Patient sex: M
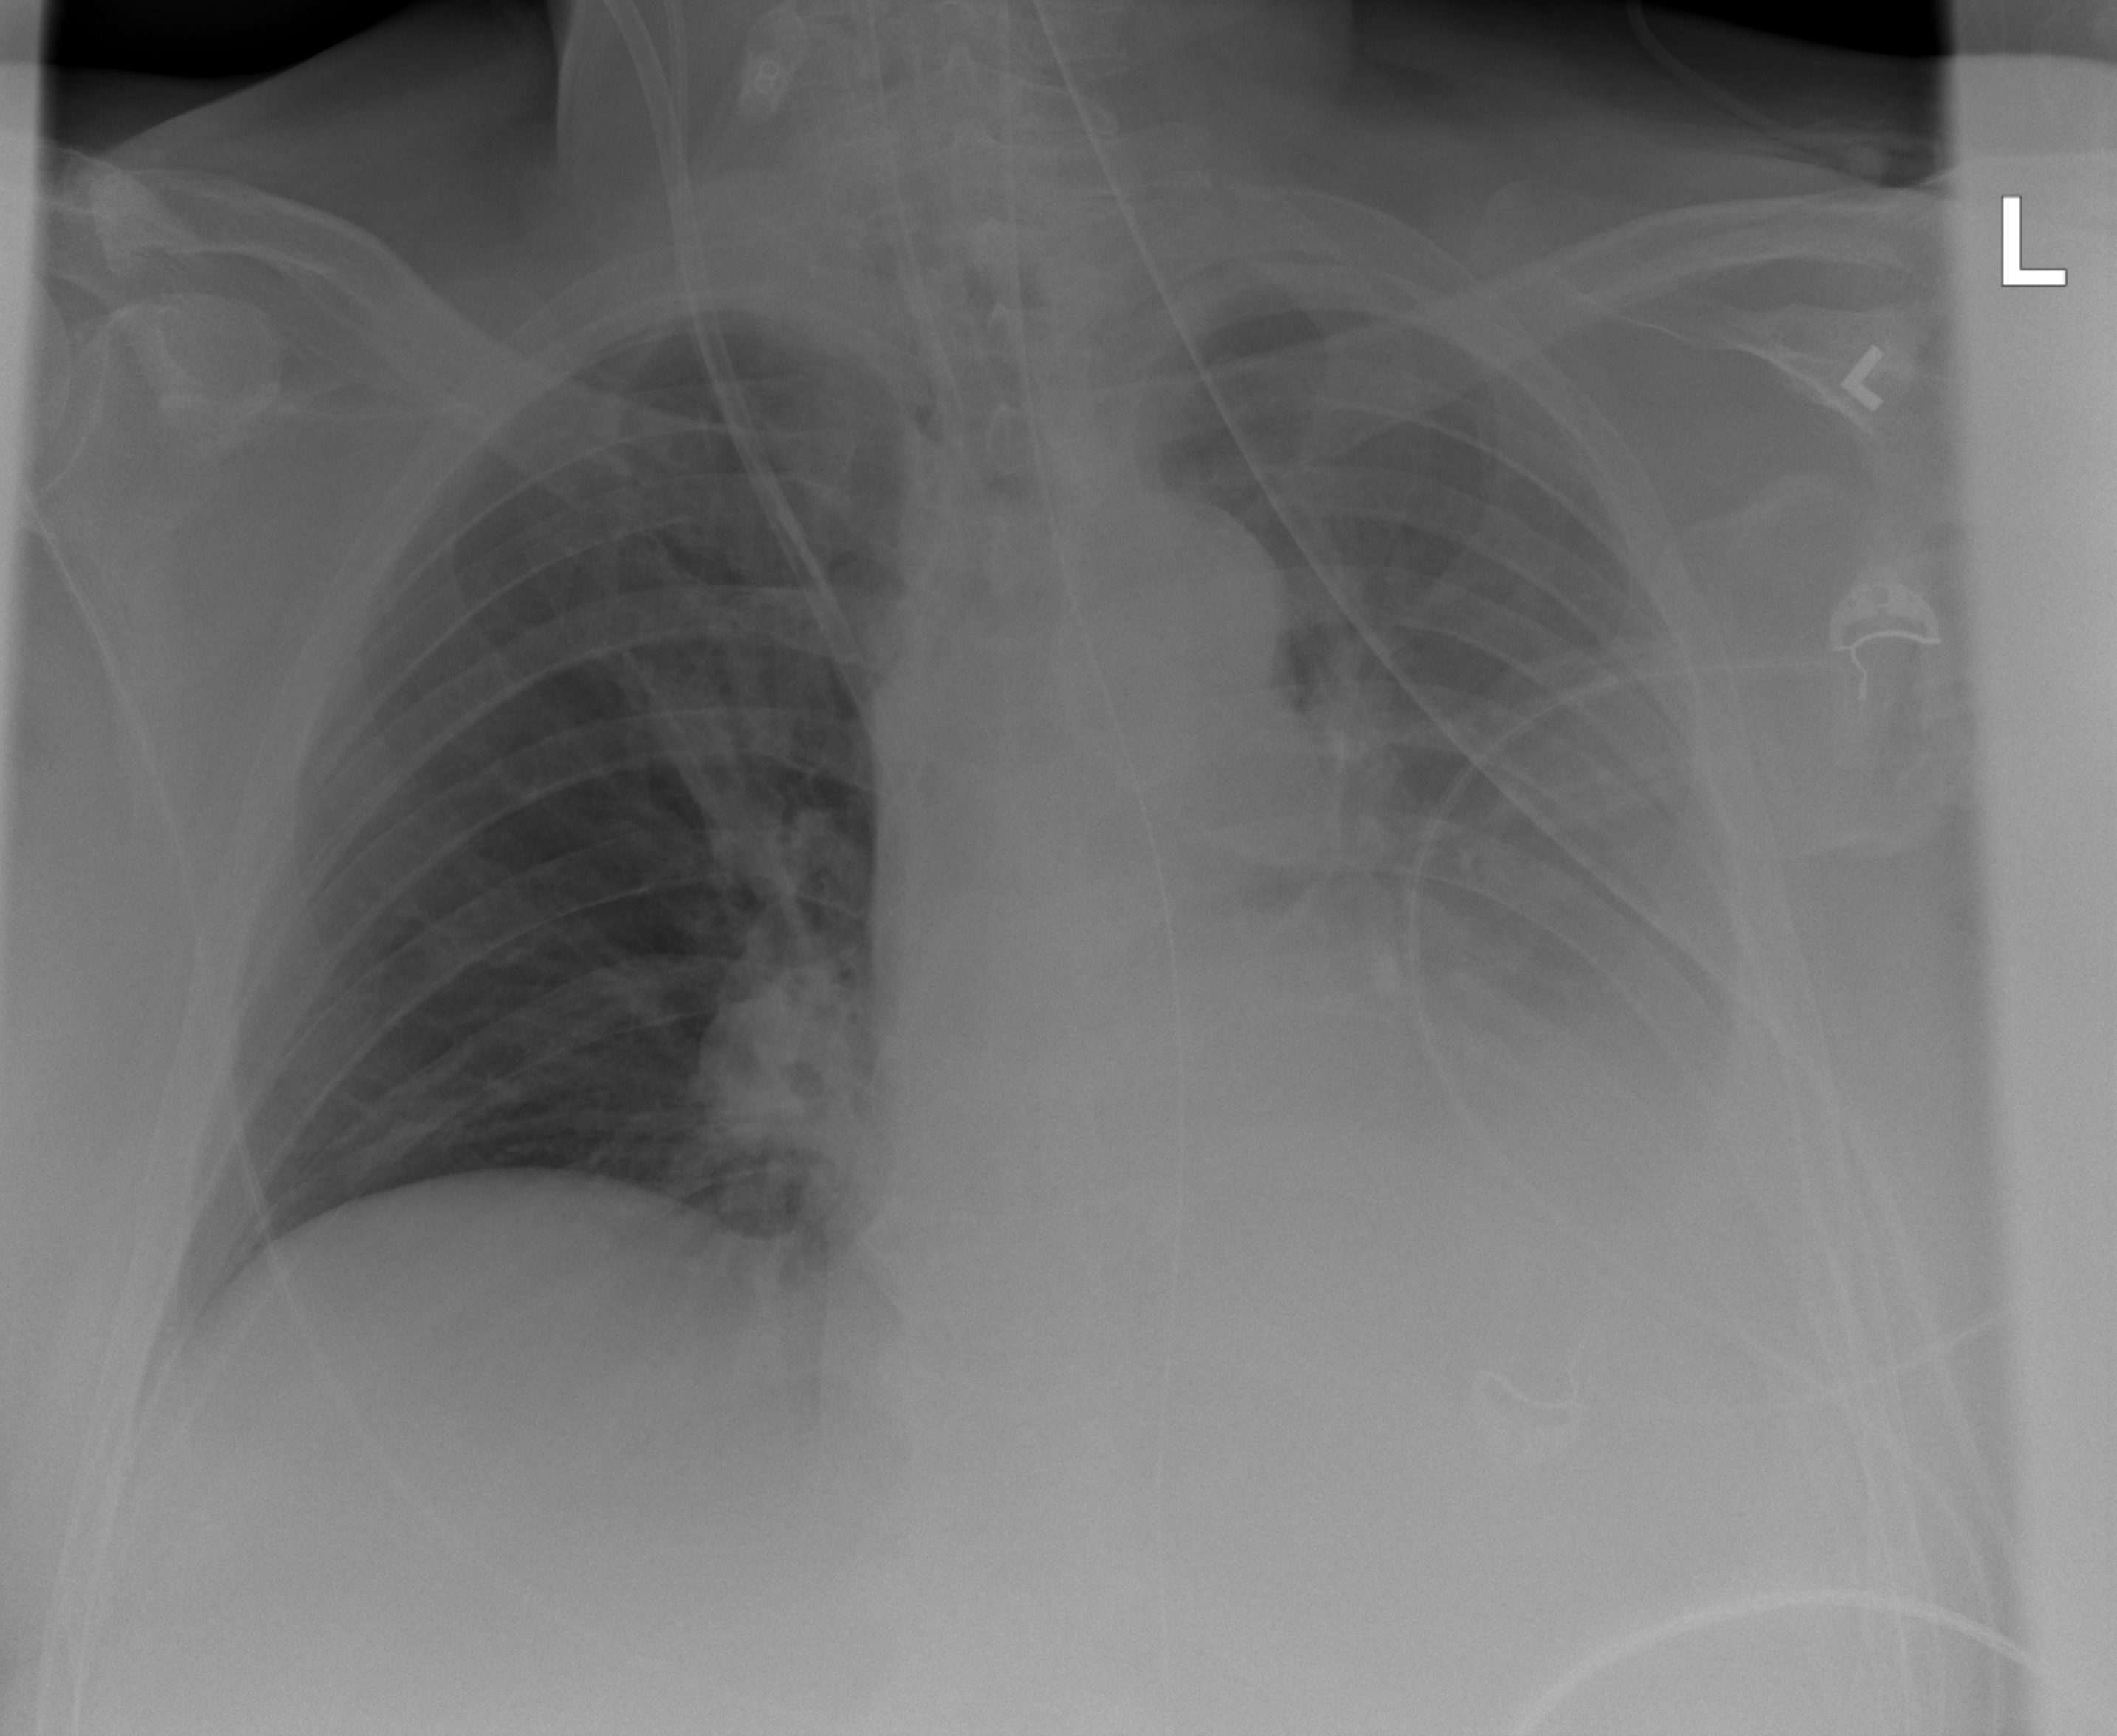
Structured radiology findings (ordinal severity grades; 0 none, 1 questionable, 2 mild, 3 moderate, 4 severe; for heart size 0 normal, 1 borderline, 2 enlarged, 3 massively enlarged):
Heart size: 0
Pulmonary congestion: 2
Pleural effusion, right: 0
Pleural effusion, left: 3
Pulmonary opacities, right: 0
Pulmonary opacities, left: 2
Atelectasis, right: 0
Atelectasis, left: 3